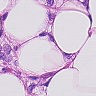
Metastatic tissue present: yes